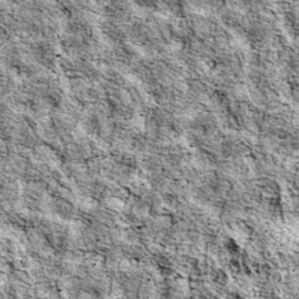
Label: non_frost